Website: walmart
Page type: billing-address
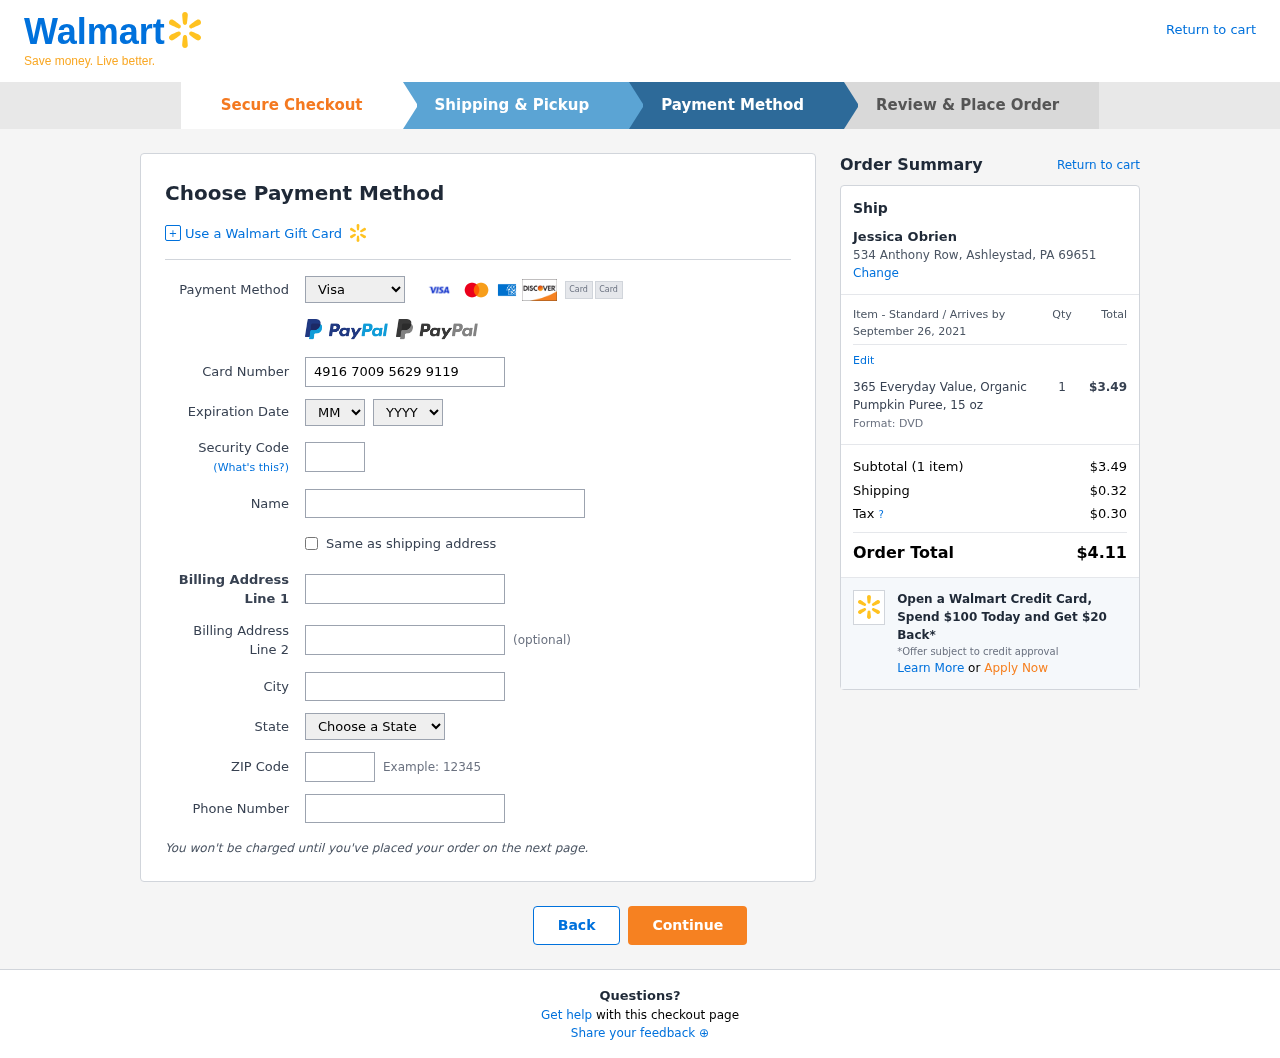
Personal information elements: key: PII_CARD_CVV
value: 481
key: PII_CARD_EXPIRY_MONTH
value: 12
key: PII_CARD_EXPIRY_YEAR
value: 30
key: PII_CARD_NUMBER
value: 4916 7009 5629 9119
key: PII_CARD_TYPE
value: Visa
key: PII_CITY
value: Ashleystad
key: PII_CITY_STATE_ZIP
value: Ashleystad, PA 69651
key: PII_FULLNAME
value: Jessica Obrien
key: PII_PHONE
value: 4058073140
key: PII_POSTCODE
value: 69651
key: PII_STATE
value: Pennsylvania
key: PII_STREET
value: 534 Anthony Row
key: PII_STREET2
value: Suite 384
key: PII_FULLNAME2
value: Jessica Obrien
Product elements: key: PRODUCT1_NAME
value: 365 Everyday Value, Organic Pumpkin Puree, 15 oz
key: PRODUCT1_PRICE
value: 3.49
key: PRODUCT1_QUANTITY
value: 1
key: PRODUCT1_DESC
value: Format: DVD
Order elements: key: ORDER_DELIVERY_DATE
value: September 26, 2021
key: ORDER_NUM_ITEMS
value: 1
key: ORDER_SUBTOTAL
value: $3.49
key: ORDER_SHIPPING_COST
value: $0.32
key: ORDER_TAX
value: $0.30
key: ORDER_TOTAL
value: $4.11